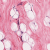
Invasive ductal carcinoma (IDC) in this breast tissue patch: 0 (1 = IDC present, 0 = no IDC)